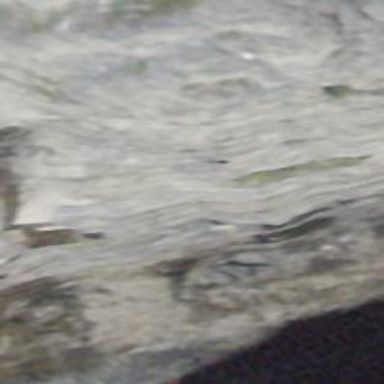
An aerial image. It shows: Cliff in nature.